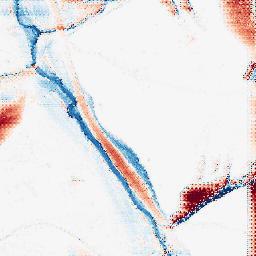
Category: morphological
Decomposition family: morphological_rect
Decomposition parameters: operation: average
width: 50
height: 3
Upsampling method: regularized
Upsampling parameters: scale: 2
lambda_reg: 0.1
Upsampling scale: 2